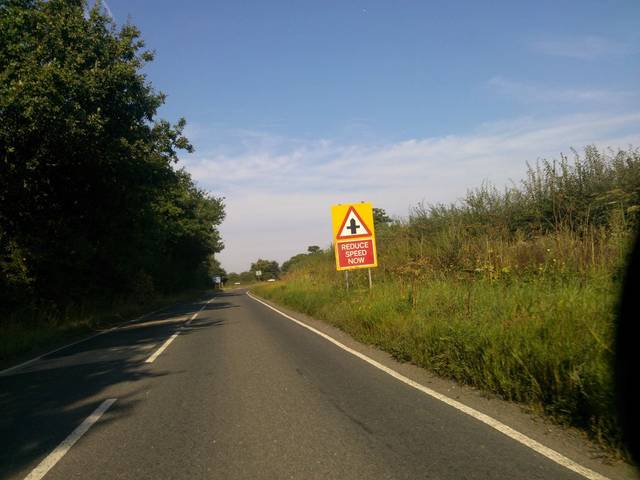
Region: United Kingdom
Coordinates: 51.874, 0.9715